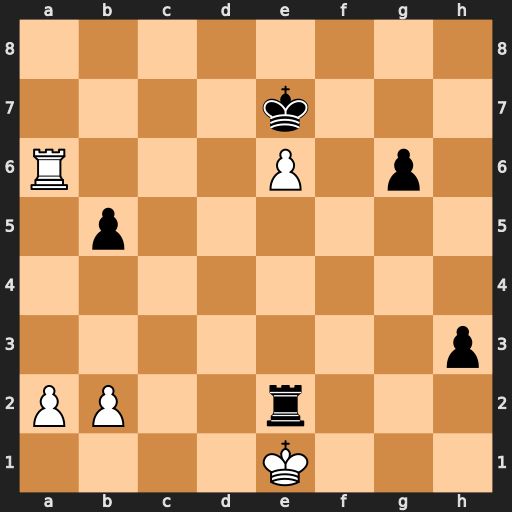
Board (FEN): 8/4k3/R3P1p1/1p6/8/7p/PP2r3/4K3
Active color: w
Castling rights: -
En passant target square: -
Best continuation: Kxe2 h2 Ra7+